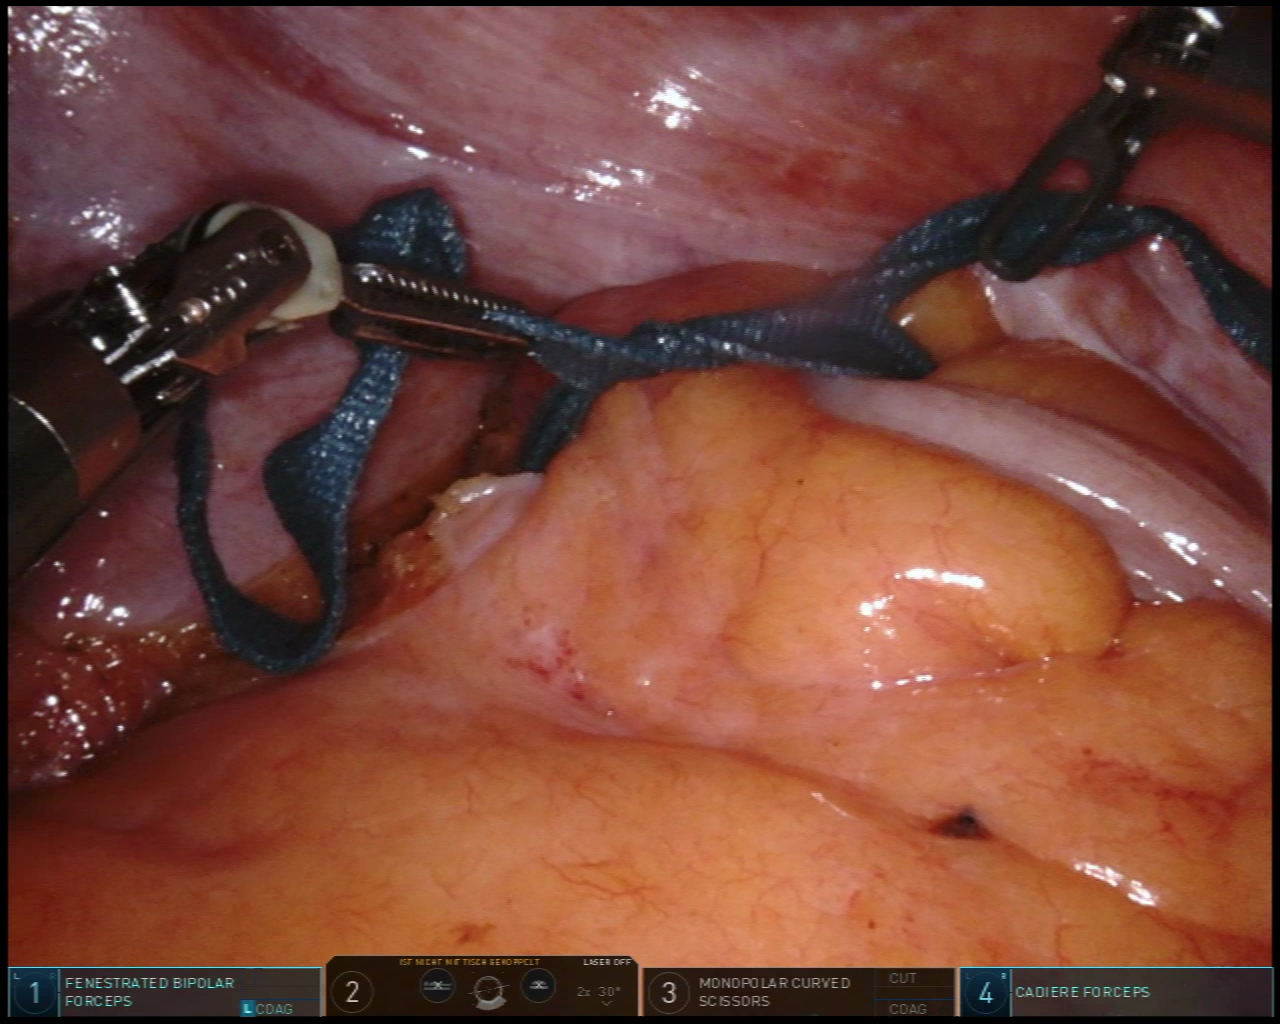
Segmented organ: colon
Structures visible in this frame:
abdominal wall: yes
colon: yes
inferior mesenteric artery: no
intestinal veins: no
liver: no
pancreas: no
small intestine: no
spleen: no
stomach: no
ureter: no
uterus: no
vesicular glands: no